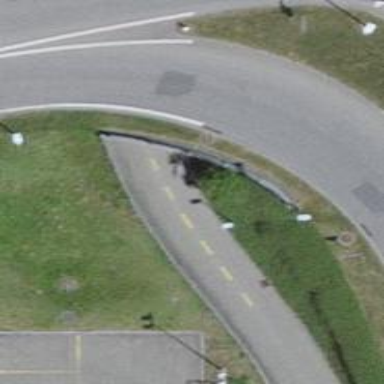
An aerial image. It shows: Tunnel for cyclists along cycleway.